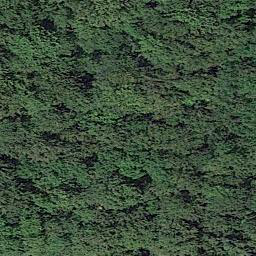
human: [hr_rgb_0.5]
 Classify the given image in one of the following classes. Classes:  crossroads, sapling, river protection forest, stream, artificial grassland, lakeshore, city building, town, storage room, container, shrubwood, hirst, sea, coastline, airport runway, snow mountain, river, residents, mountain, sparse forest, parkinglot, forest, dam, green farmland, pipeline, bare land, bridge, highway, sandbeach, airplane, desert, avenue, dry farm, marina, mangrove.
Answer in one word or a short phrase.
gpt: forest